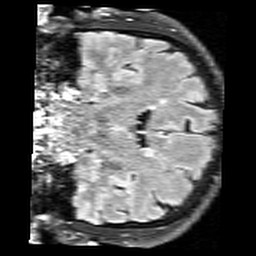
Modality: FLAIR
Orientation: coronal
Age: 64
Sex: male
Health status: healthy
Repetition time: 12 s
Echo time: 0.095 s